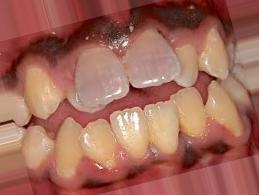
Condition: Tooth Discoloration